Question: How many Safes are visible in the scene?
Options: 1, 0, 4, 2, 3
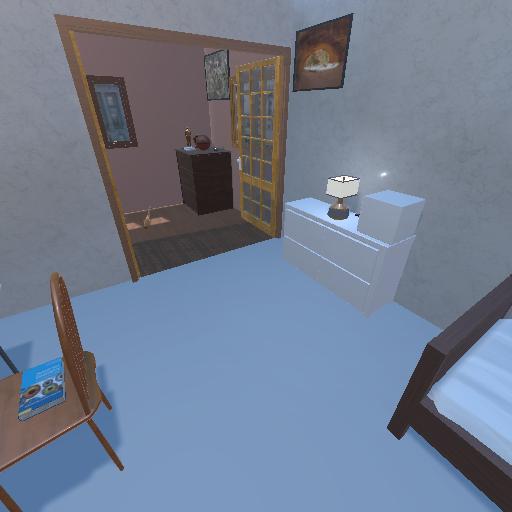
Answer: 1